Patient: sex F, age 22
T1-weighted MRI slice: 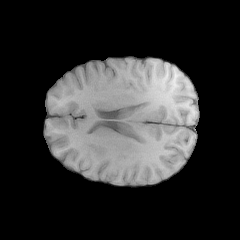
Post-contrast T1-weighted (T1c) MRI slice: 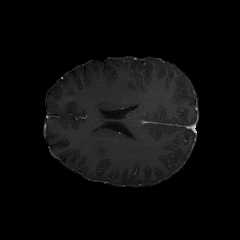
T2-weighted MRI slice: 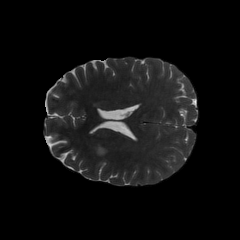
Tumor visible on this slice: yes
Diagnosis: Astrocytoma, IDH-mutant
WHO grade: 2